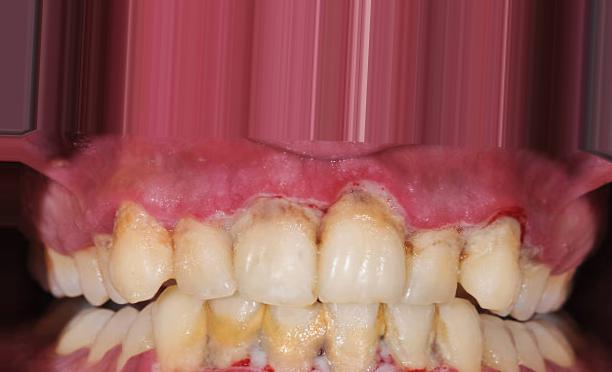
Condition: Tooth Discoloration